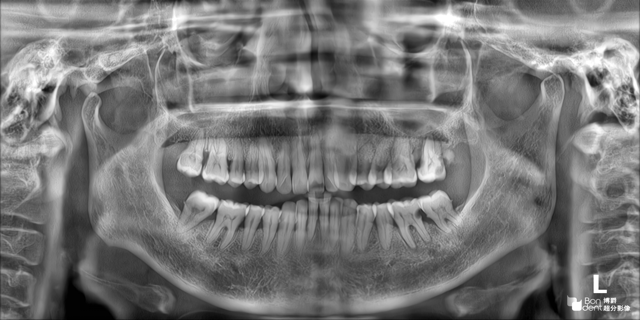
adult